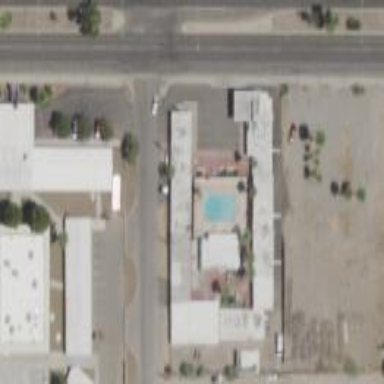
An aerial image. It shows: Motel that caters to tourists.